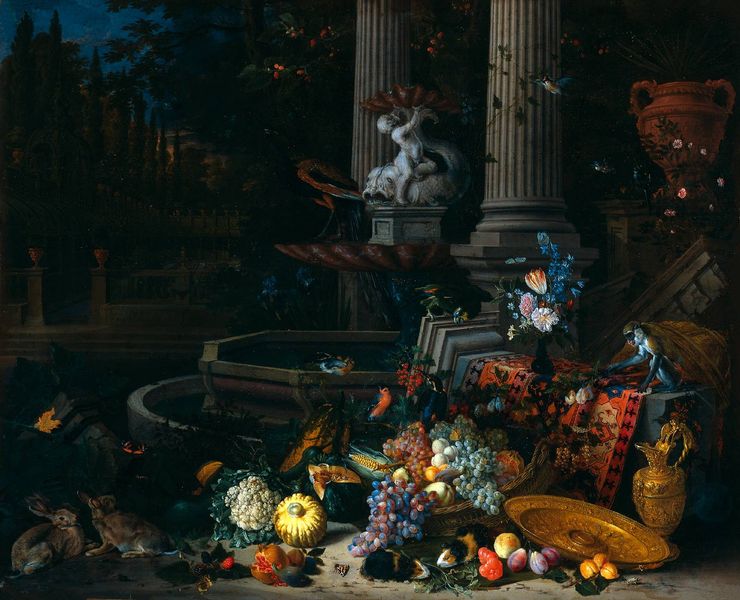
Titel: Still Life near a Fountain, Stilleben bei einem Springbrunnen
Künstler: Peeter Gysels
Standort: Amsterdam
Institution: Rijksmuseum
Schlagwörter: blätter, dunkel, himmel, laub, schatten, vogel, wasser, weiß, bäume, gelb, grün, abend, blume, blumen, grau, licht, nacht, schwarz, säule, säulen, ausblick, blüte, blüten, obst, tiere, teppich, barock, schale, sockel, tablett, teller, natur, vögel, boden, figur, gold, brunnen, kreis, rund, affe, amphore, amphoren, bassin, blumenkohl, chaos, delphin, doppelsäule, engel, engelchen, feigen, frucht, früchte, garten, gemüse, hamster, hase, hasen, helldunkel, henkel, kanne, kanneliert, kannelierung, keramik, kohl, krug, kürbis, mais, maiskolben, maus, meerschweinchen, nachthimmel, oktagon, putte, putto, ranken, schalen, skulptur, springbrunnen, statue, stilleben, stillleben, telle, ton, tonarbeit, trauben, vase, zypressen, überfluss, korb, vasen, stileben, außen, vergänglichkeit, kupfer, karaffe, weintrauben, prunkstillleben, prunk, verwüstung, pflaumen, flamen, barok, freiluft, flamisch, meerschwein